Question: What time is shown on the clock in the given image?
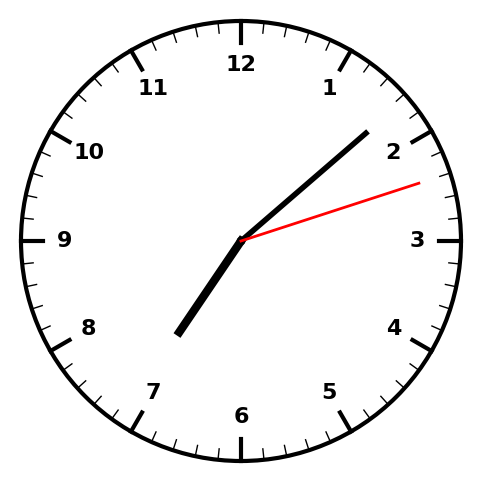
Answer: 07:08:12